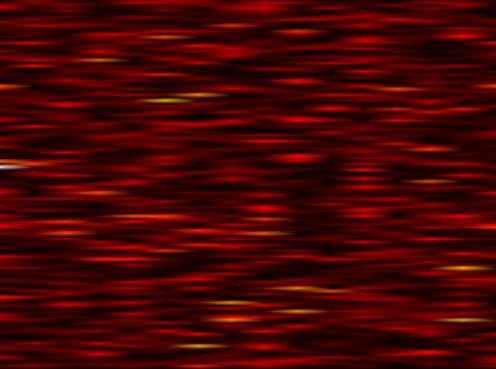
Label: FBMC